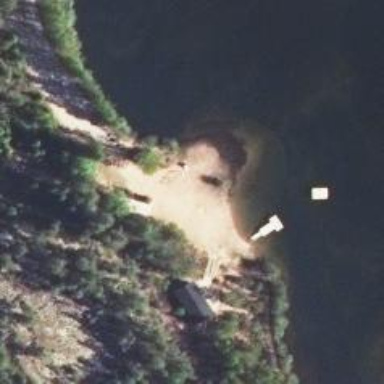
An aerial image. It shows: Beach area suitable for swimming.